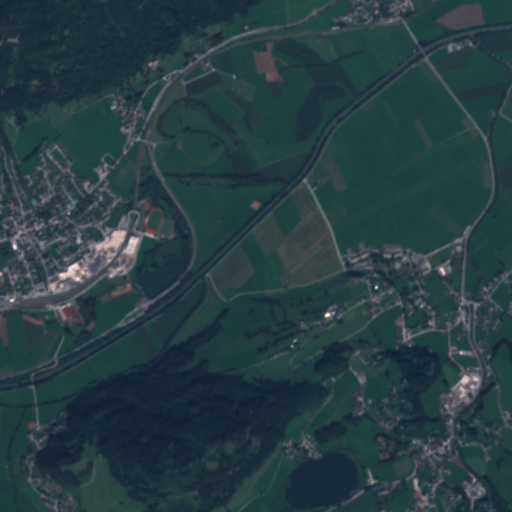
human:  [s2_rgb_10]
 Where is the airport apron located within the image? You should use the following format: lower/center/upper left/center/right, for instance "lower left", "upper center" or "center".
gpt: The airport apron is located in the center right of the image.
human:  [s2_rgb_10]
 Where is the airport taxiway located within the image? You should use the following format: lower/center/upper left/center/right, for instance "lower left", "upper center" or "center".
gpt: The airport taxiway is located in the upper right of the image.
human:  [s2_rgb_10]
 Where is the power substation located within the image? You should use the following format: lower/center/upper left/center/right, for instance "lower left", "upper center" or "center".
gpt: The power substation is located in the center left of the image.
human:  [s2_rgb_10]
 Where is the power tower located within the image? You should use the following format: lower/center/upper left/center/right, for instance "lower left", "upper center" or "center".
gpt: The power tower is located in the upper left of the image.
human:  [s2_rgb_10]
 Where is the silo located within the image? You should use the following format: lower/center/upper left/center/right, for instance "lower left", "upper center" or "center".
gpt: The silo is located in the center left of the image.
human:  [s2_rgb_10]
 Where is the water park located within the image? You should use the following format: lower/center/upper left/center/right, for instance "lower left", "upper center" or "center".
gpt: The water park is located in the center left of the image.
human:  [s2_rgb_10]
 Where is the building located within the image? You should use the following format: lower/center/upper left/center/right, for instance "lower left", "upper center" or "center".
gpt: There is no building in the image.